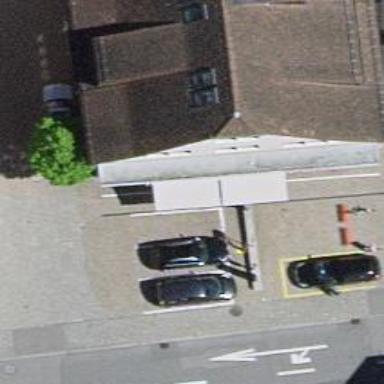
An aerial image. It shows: Surveillance system is in place.